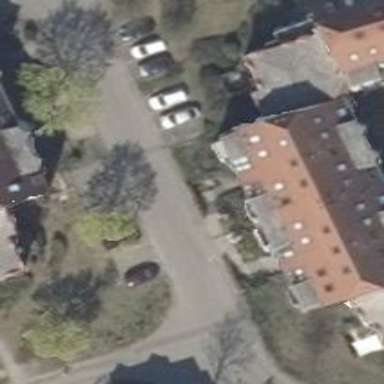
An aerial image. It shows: Living street.